Field crop: maize
Growth stage: 2
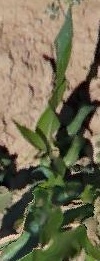
Species: maize